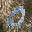
Label: 0